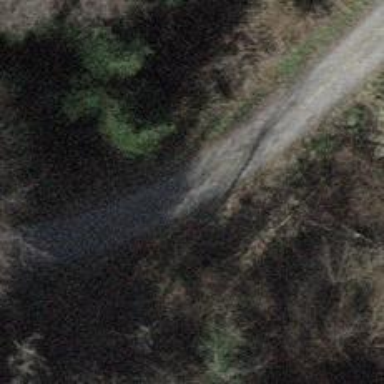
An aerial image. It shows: Gravel track.